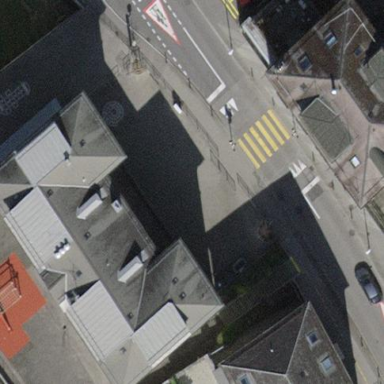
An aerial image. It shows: School.